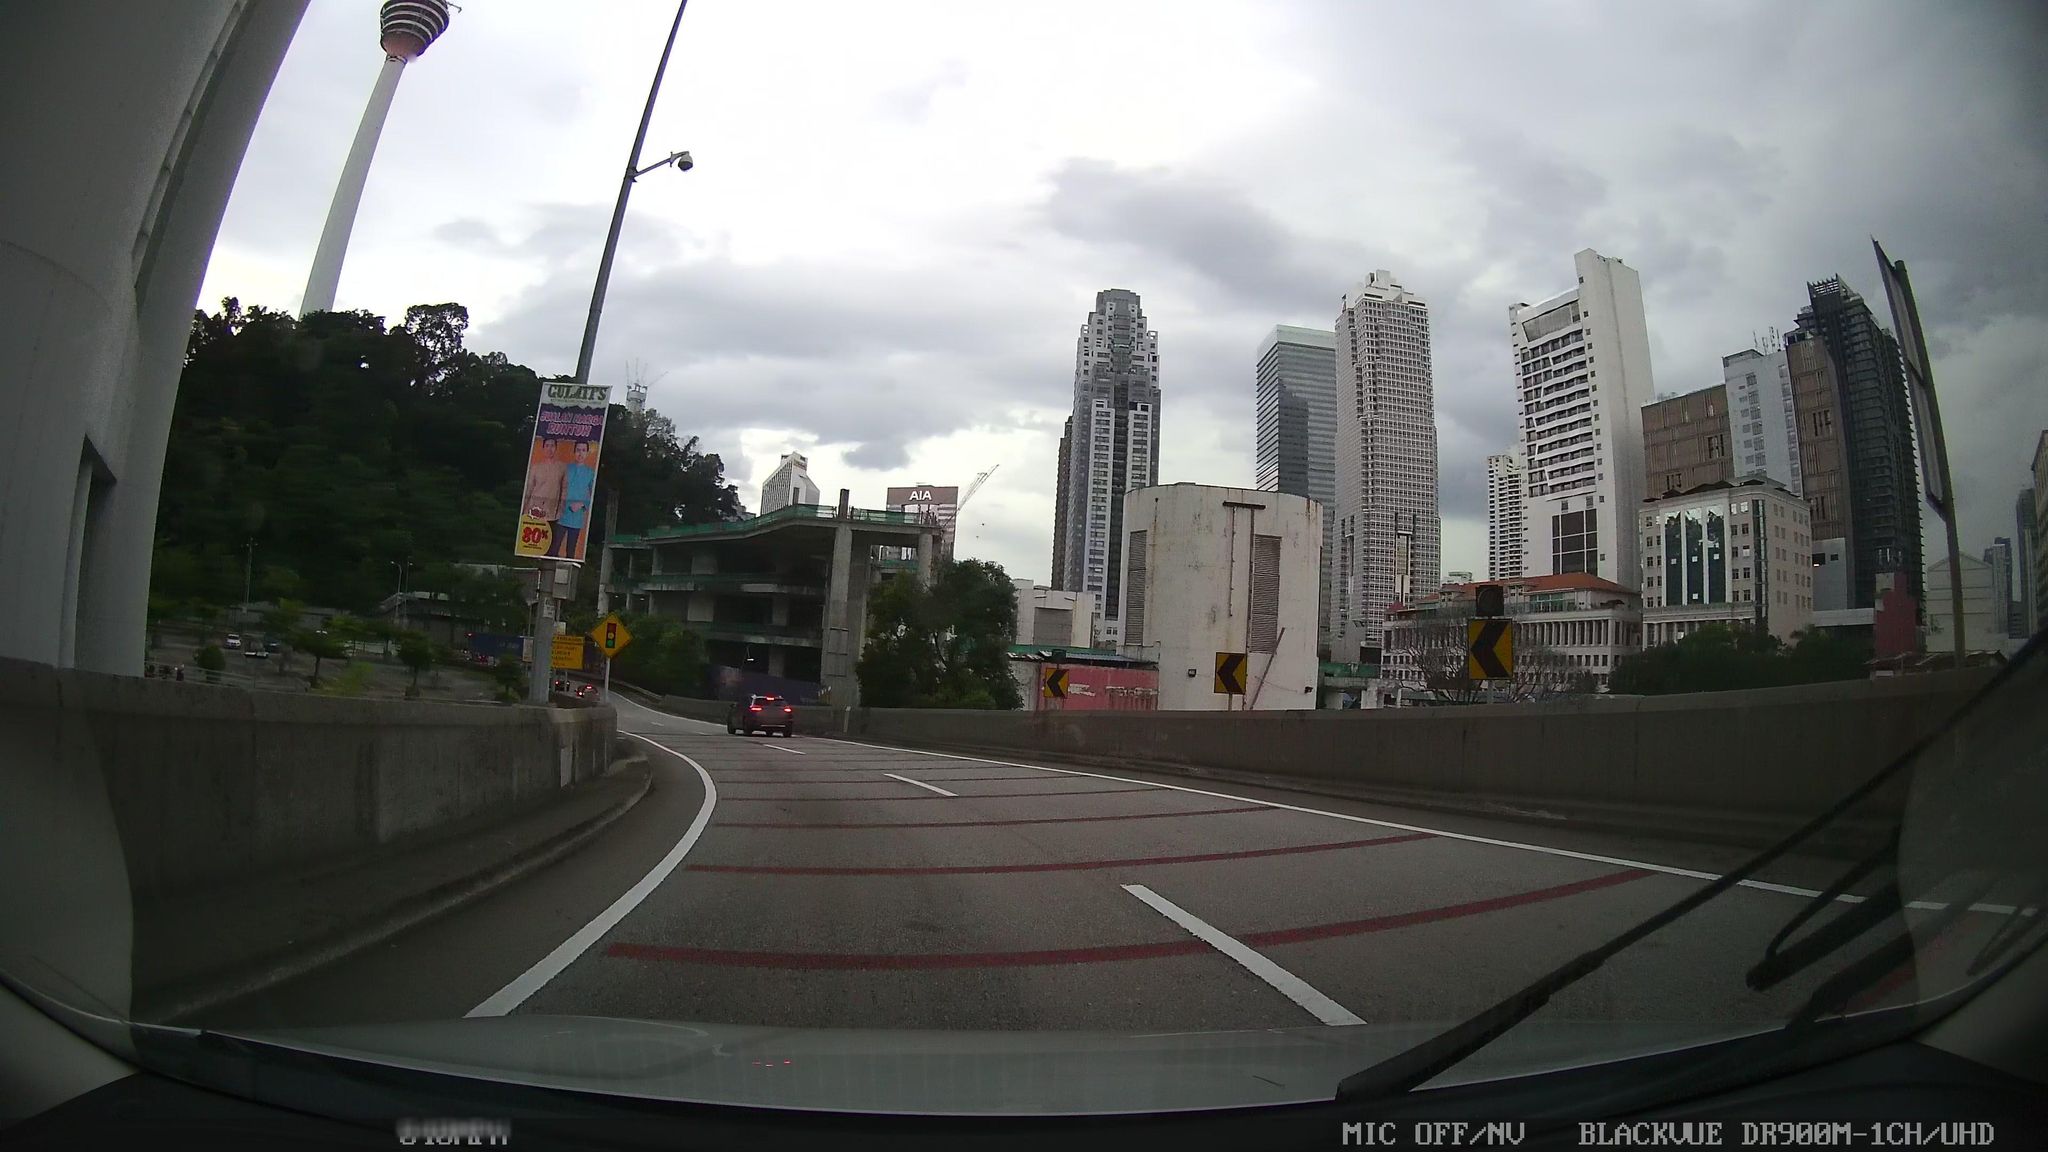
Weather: cloudy
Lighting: day
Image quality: good
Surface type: driving surface
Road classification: motorway_link, motorway
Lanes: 2
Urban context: urban centre
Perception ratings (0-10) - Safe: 1.64, Lively: 7.5, Beautiful: 1.91, Boring: 1.18, Depressing: 1.95, Wealthy: 2.4